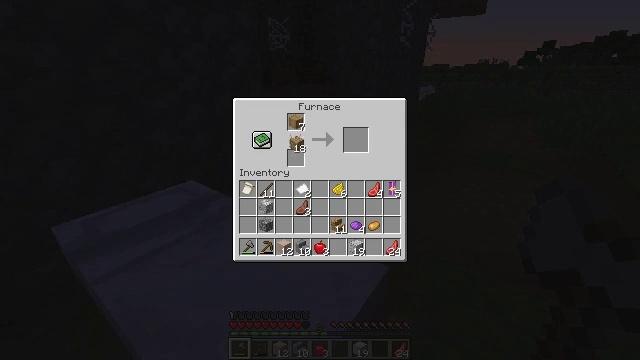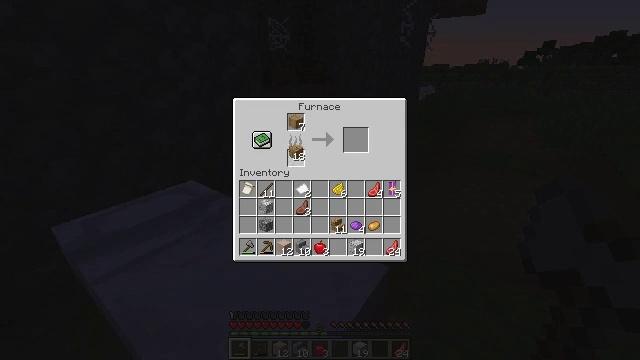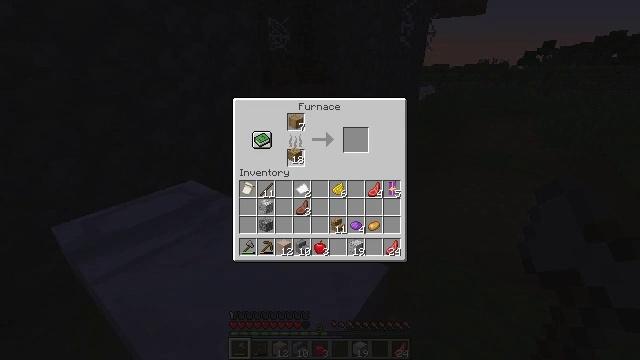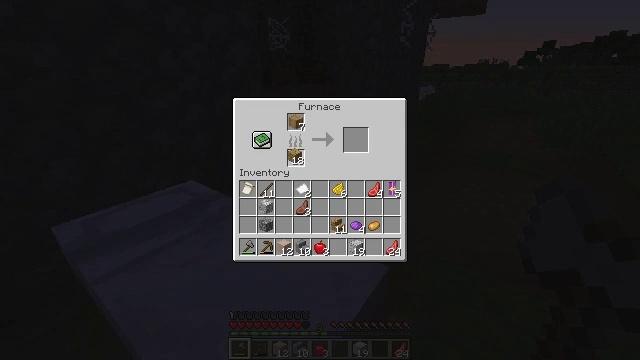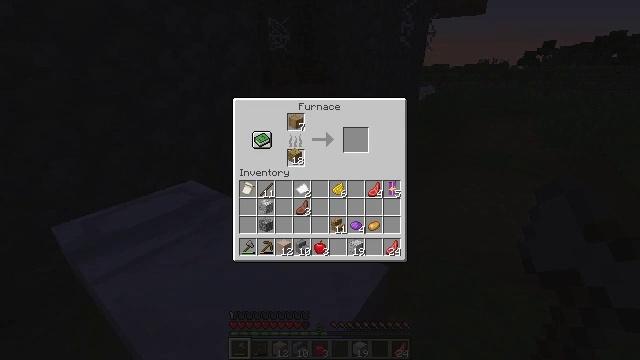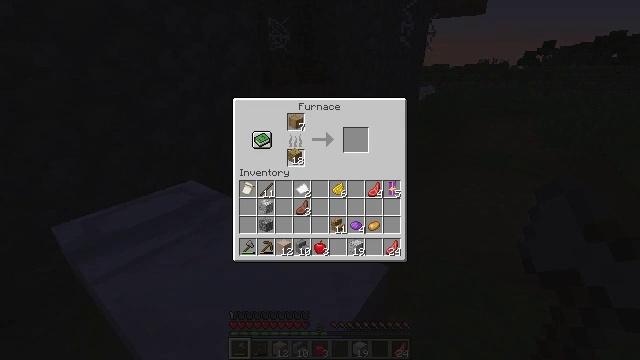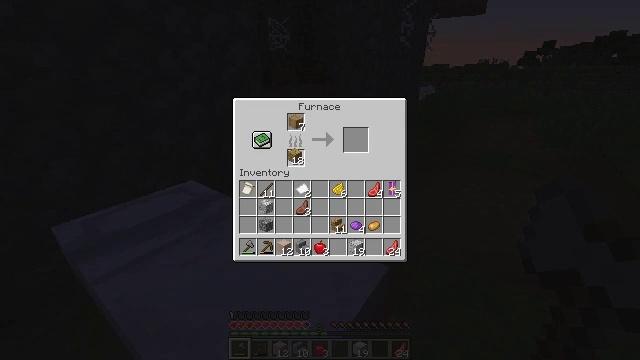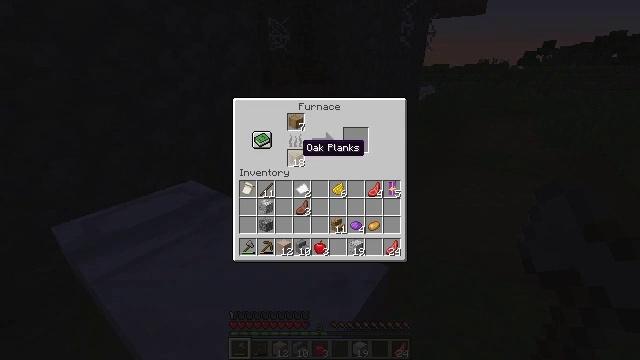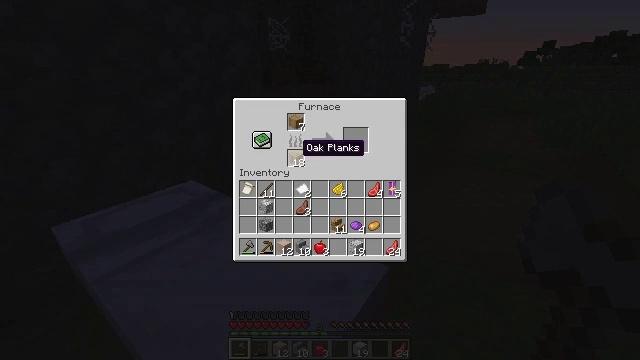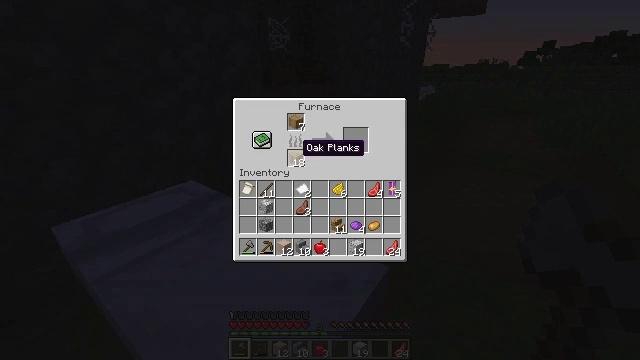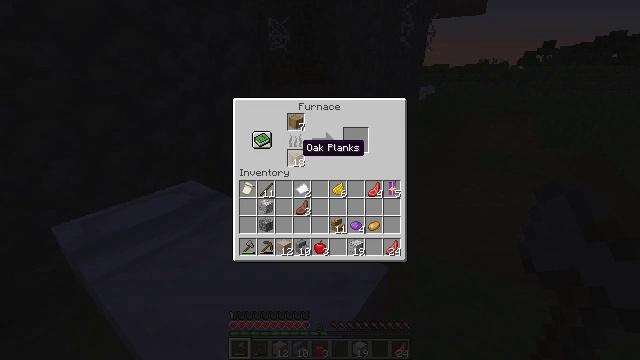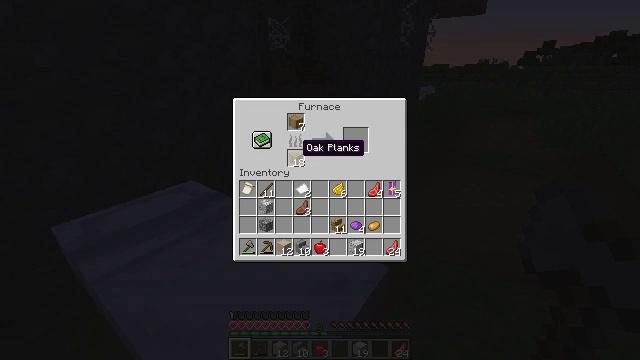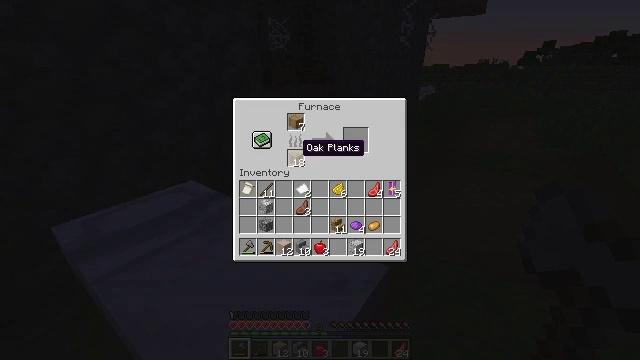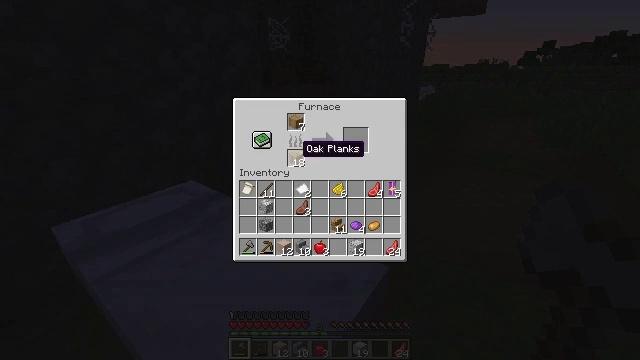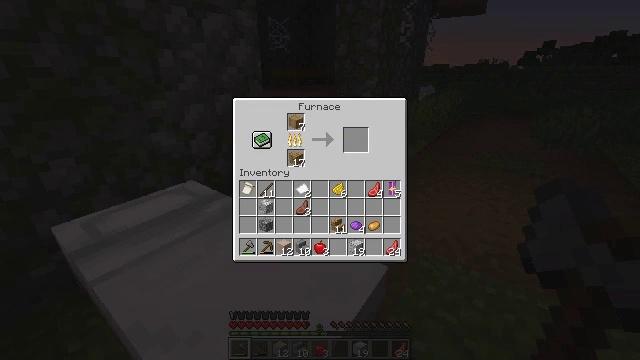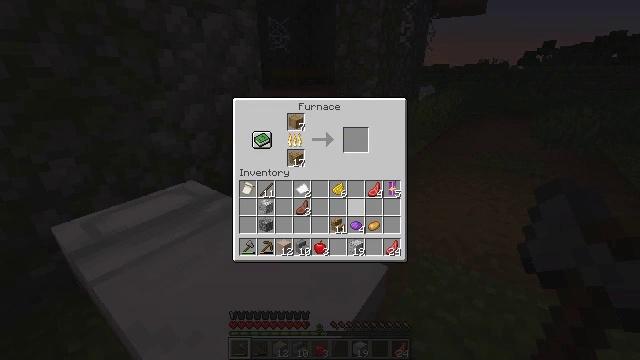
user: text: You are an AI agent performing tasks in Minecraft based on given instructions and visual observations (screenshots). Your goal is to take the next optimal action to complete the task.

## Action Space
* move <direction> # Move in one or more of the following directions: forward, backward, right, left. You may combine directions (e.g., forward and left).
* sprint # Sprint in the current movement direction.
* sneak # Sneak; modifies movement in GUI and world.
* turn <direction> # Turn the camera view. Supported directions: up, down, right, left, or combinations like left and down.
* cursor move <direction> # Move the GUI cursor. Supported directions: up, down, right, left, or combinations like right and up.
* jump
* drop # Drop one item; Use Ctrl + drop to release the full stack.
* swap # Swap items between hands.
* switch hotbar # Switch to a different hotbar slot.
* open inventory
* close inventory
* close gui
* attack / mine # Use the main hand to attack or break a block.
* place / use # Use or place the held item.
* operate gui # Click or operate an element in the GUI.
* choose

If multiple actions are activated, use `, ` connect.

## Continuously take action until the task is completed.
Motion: motion action
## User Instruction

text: craft item air
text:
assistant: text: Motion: cursor move down
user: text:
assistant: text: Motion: no_op
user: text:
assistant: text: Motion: no_op
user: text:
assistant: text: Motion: operate gui
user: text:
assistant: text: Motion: operate gui
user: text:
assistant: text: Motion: operate gui
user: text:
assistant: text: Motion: no_op
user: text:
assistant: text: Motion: no_op
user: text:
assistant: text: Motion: no_op
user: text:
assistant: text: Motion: no_op
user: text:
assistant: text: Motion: no_op
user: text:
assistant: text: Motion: no_op
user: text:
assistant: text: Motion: no_op
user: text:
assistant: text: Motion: cursor move right and down
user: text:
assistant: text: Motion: cursor move right and down
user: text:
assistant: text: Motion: no_op
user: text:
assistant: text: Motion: no_op
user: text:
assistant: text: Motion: no_op
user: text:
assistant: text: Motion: no_op
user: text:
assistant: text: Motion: no_op
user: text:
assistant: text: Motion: no_op
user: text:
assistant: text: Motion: no_op
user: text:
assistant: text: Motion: no_op
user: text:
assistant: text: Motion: no_op
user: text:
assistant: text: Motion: no_op
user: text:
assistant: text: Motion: no_op
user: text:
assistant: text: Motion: no_op
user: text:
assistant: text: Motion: no_op
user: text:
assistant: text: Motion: cursor move up
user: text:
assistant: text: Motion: cursor move left and up